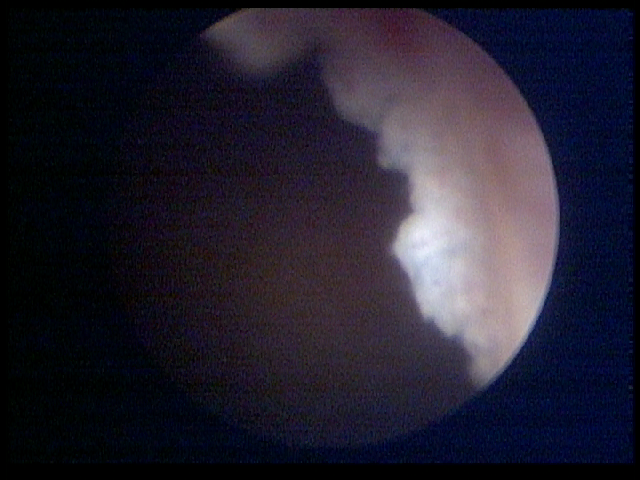
Modality: WLC
Class: Malignant
Subclass: LowGradePapillary
Lesion: L4
Stage: Ta
Morphology: Papillary
Bladder cancer association: Yes